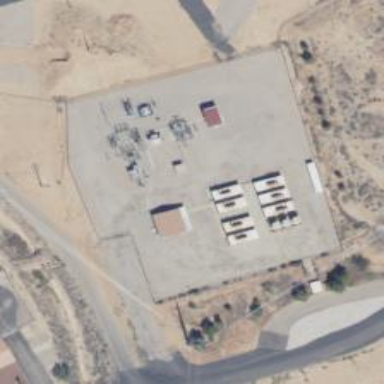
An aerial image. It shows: Generator is pictured.